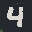
Label: 4